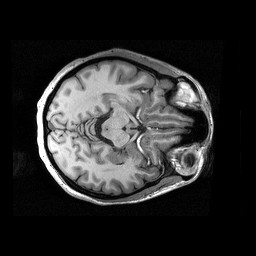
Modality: T1w
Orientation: coronal